Question: I am using matplotlib to fit some data to a grid and plot it as a polar projection. Something like in the example below. However, I want it to be smooth where the edges of the plot meet at 0/360 degrees. Anyone know how I do this??
'''
from pylab import *
import random
x = linspace(0, 360, 361).astype(int)
x = x*pi/180
y = linspace(0.05, 0.5, 800)
xgrid, ygrid = meshgrid(x, y)
baz = []
for c in range(2000): baz.append(random.randint(0,360))
freq = rand(len(baz))
pwr = rand(len(baz))
zgrid = griddata(baz,freq,pwr, xgrid, ygrid)
subplot(111, polar=True)
pcolormesh(xgrid, ygrid, zgrid)
show()
'''
Also the data I am working with has a gap due to the mask created by griddata (I use griddata as above but then sum many grids in a loop). I would like to fill the missing segment (see attached fig), does anyone know how to do this?

thanks
Dave
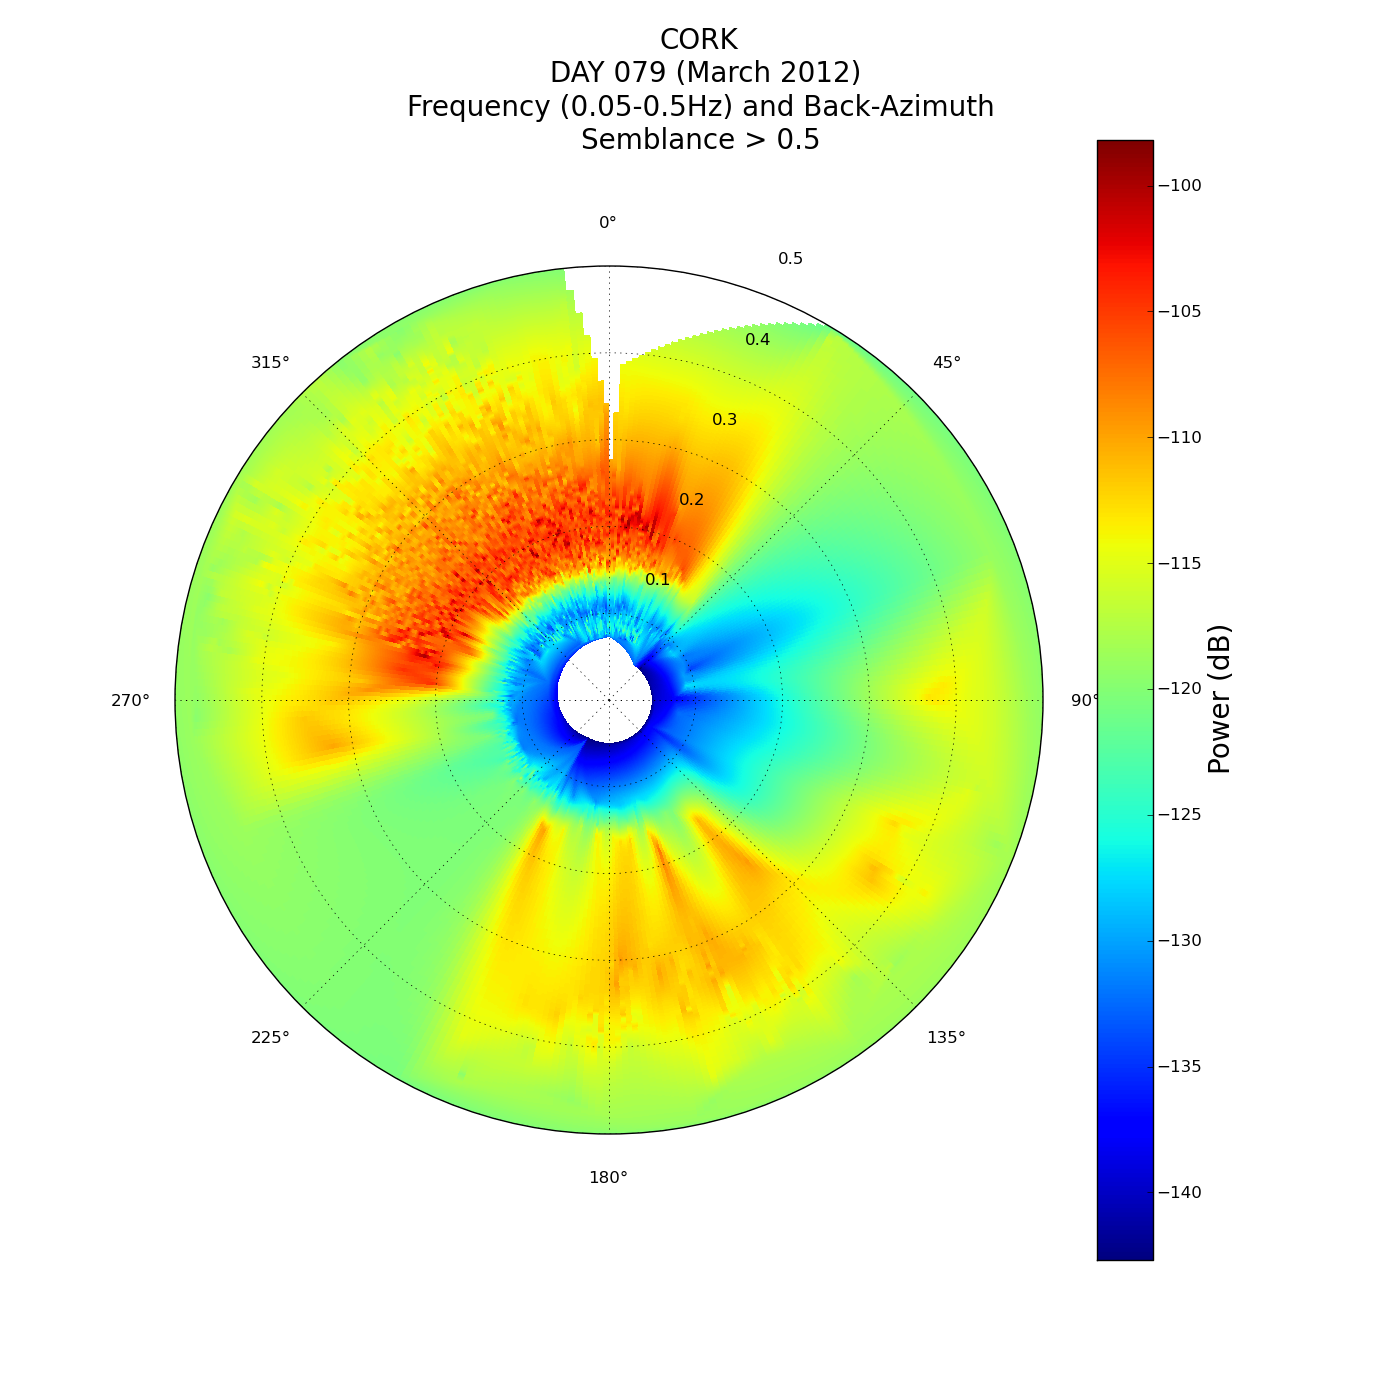
Answer: If you know which grids come together at the 0/360 degree position you could just concatenate them and do a spline interpolation on it <URL>.
For your second problem I am not sure but how about creating your grids in polar coordinates? Would this solve your problem?
Kind regards